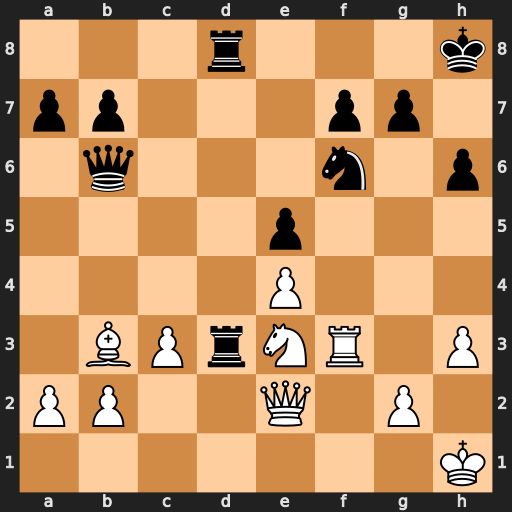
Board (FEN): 3r3k/pp3pp1/1q3n1p/4p3/4P3/1BPrNR1P/PP2Q1P1/7K
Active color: w
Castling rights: -
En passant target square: -
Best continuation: Nc4 Rxf3 Nxb6